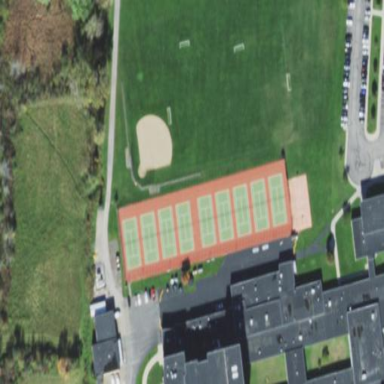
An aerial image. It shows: Tennis court on pitch.